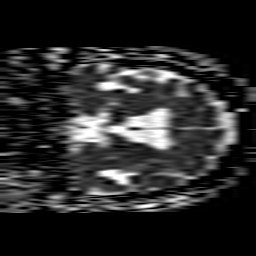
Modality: ADC
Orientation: coronal
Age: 72
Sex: female
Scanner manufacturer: philips
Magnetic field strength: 1.5 T
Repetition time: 3.641 s
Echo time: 0.09255 s